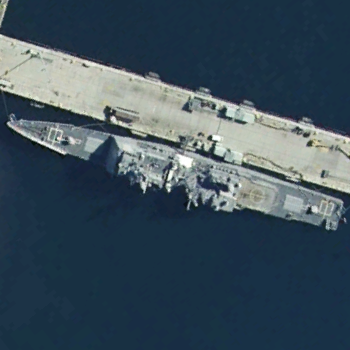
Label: cruiser